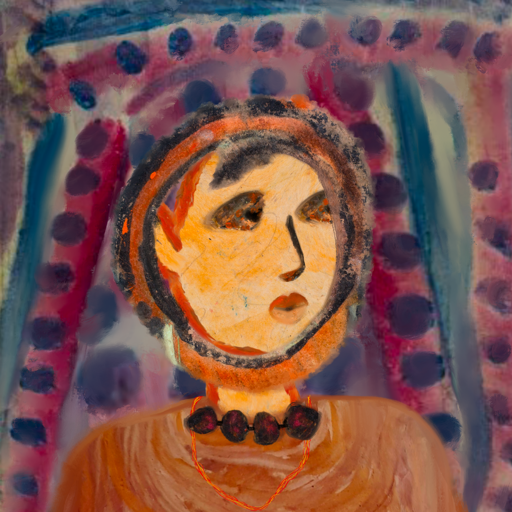
Background: HillGirl, Head And Neck Side: Experience, Face Side: Gypsy_Queen, Bust: Pious_Lady, Hair Side: Childish, Head Accessory: Blank, Second Necklace: Gypsy_Mother_2, Necklace: Mosgoul, Baby: Blank